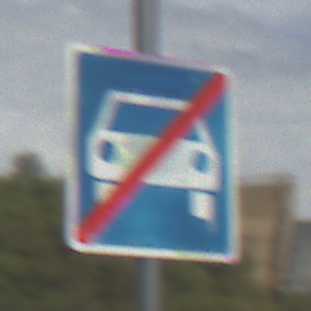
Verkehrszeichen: EndeKraftfahrstrasse
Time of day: Midday
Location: Outdoor (Nature)
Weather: PartlyCloudy
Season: NotSpecified
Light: Natural